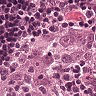
Metastatic tissue present: yes